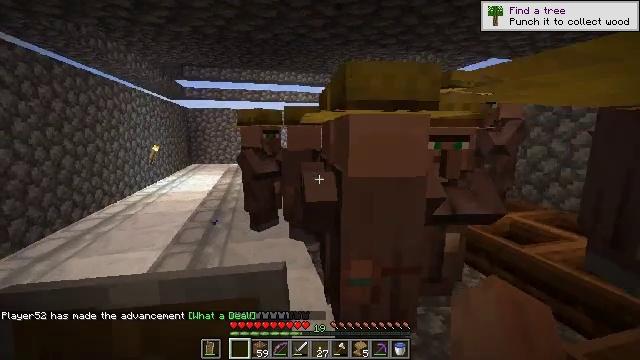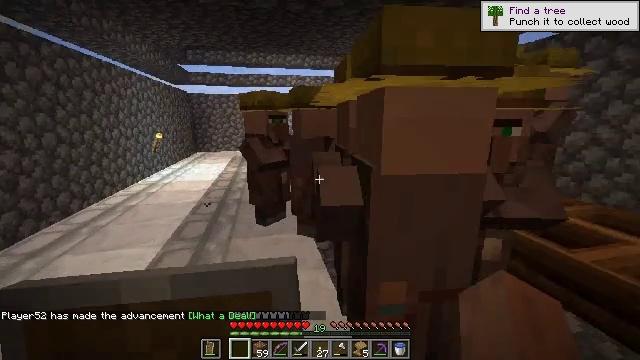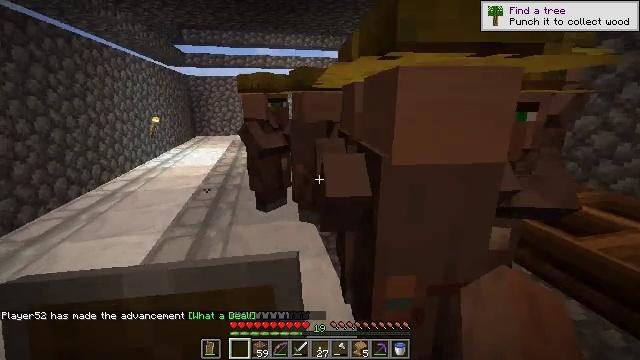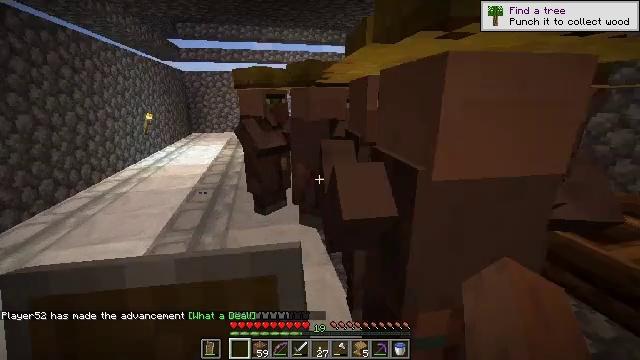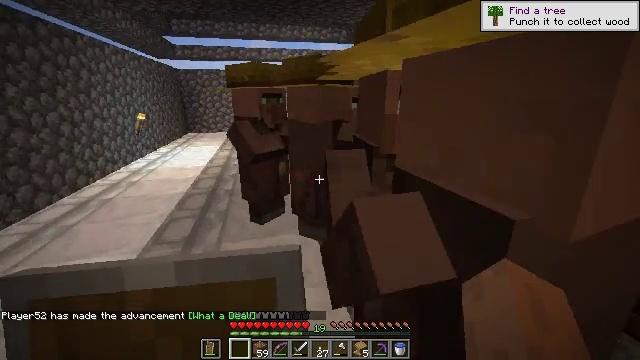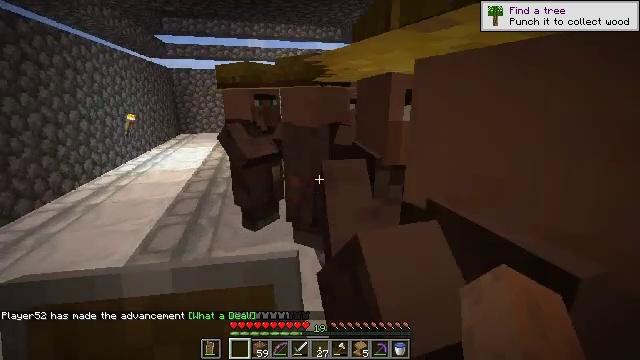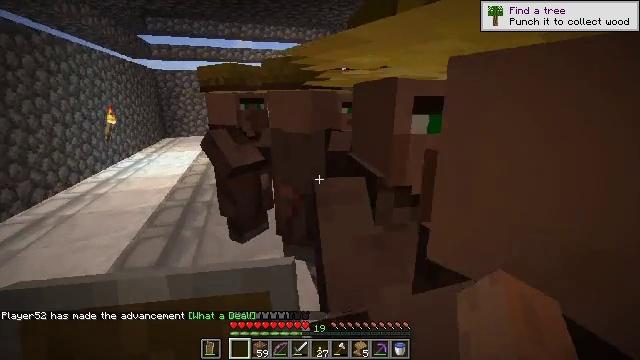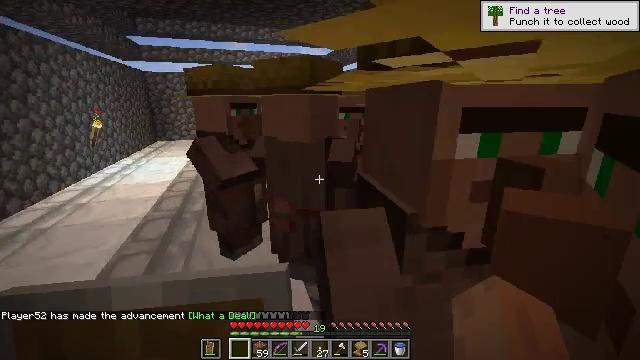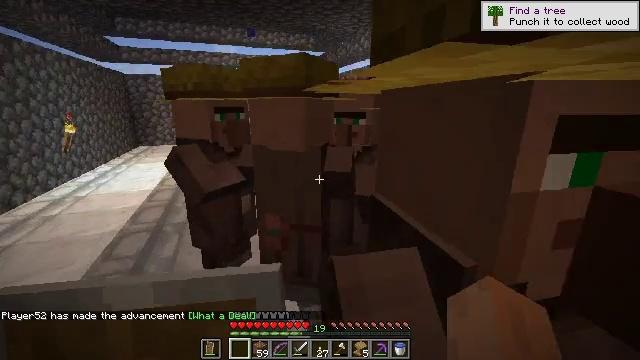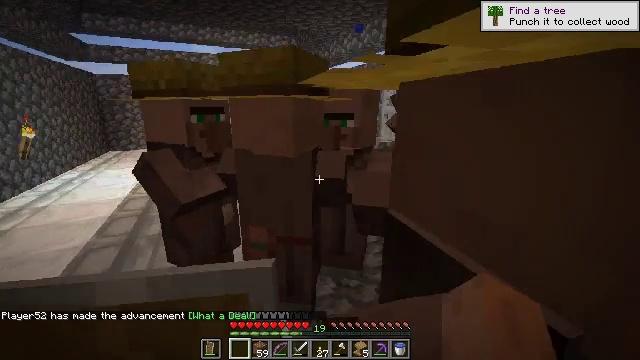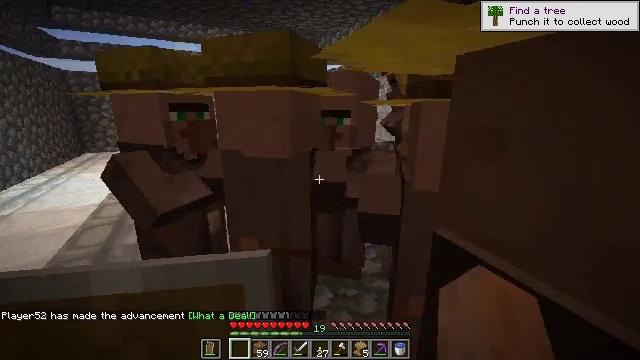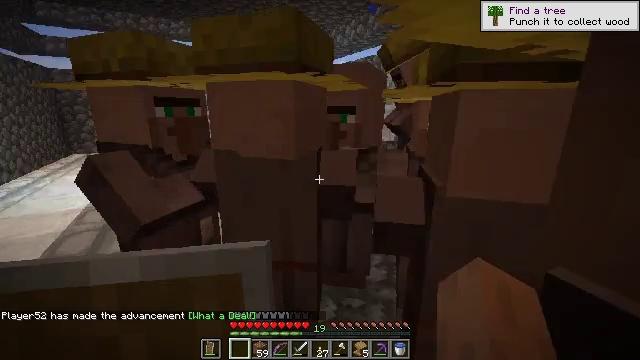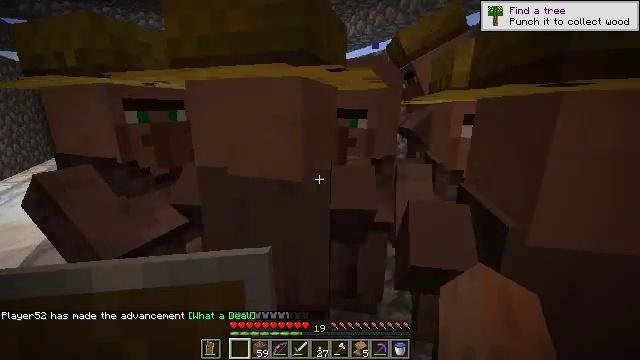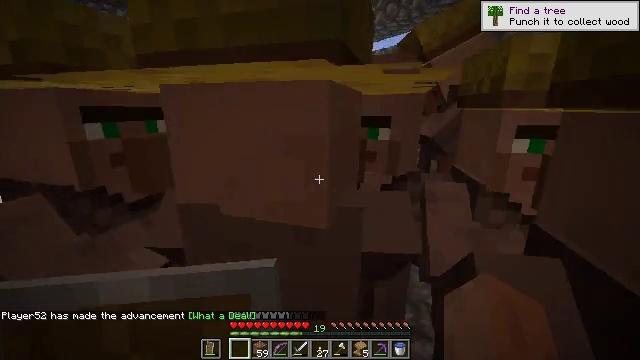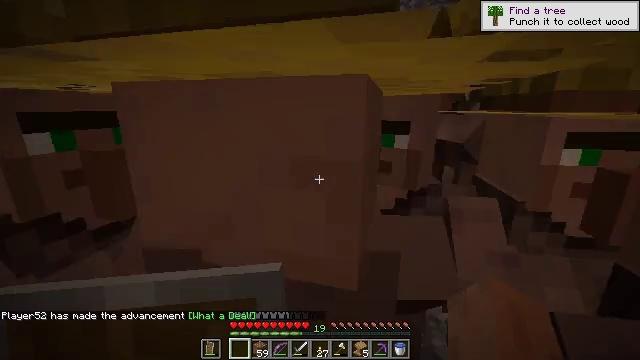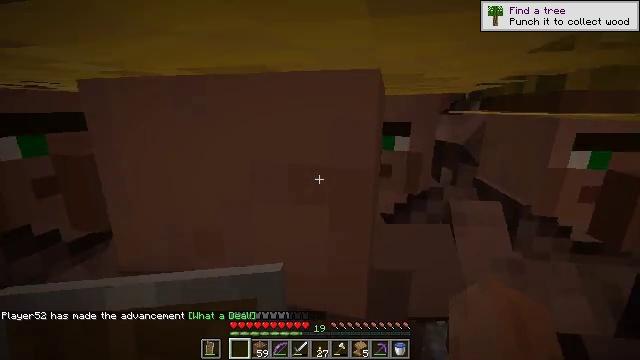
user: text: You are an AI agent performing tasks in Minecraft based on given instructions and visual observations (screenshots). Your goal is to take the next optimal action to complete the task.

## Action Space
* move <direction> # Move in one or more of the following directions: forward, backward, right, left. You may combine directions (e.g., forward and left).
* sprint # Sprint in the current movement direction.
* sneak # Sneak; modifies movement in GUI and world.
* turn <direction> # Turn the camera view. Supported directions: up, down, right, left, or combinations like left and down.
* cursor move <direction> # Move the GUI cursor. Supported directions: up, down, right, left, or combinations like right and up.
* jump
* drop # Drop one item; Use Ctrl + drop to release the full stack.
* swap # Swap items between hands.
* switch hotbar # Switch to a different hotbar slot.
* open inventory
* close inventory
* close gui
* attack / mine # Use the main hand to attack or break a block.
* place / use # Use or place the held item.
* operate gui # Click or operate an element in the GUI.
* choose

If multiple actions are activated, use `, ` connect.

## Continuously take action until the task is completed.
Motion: motion action
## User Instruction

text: Open the crafting table to make an oak sign.
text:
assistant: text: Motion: move forward, turn left and down
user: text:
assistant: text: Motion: move forward, turn down
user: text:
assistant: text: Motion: move forward, turn down
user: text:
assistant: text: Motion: move forward
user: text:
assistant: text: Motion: move forward, turn right
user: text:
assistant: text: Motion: move forward, turn right
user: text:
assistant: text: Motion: move forward, turn right
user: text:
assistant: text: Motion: move forward, turn right
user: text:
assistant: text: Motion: move forward, turn right
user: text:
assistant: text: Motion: move forward, turn right
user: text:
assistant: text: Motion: move forward, turn right
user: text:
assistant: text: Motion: move forward
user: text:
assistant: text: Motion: move forward, turn right
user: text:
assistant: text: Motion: move forward, turn right
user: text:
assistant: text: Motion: move forward, turn right
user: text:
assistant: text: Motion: move forward
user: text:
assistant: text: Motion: move forward
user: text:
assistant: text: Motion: move forward
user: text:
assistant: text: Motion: move forward
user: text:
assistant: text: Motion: move forward
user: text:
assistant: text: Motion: move forward
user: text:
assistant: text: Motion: move forward
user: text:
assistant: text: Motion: move forward, turn right
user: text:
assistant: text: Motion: move forward and move left, turn right
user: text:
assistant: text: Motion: move forward and move left, turn right
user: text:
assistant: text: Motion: move forward and move left, turn right and down
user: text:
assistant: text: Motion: move forward and move left, turn right and down
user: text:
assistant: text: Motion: move forward and move left, turn right
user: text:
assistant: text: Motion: move forward and move left, turn right
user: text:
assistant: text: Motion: move forward and move left, turn right